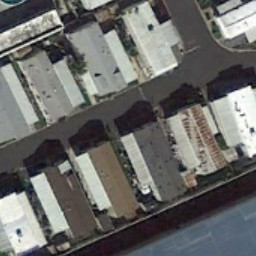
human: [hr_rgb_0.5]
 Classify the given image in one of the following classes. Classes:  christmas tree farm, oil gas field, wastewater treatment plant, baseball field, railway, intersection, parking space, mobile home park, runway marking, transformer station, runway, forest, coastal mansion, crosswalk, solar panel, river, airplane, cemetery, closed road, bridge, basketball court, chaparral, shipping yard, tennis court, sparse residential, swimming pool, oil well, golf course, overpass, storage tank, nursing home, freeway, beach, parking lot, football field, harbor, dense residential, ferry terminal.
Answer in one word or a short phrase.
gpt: mobile home park